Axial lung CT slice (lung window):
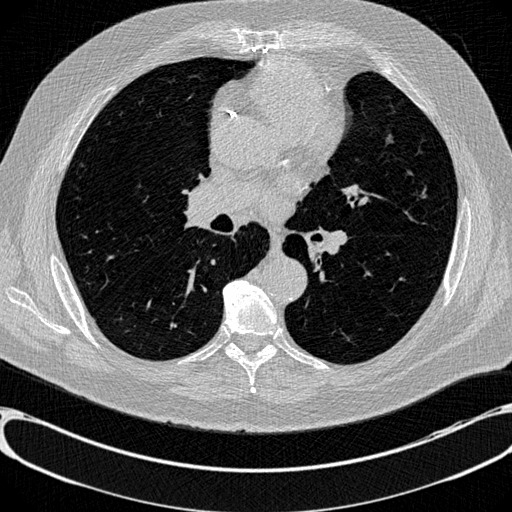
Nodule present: no